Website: home-depot
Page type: customer-info-address
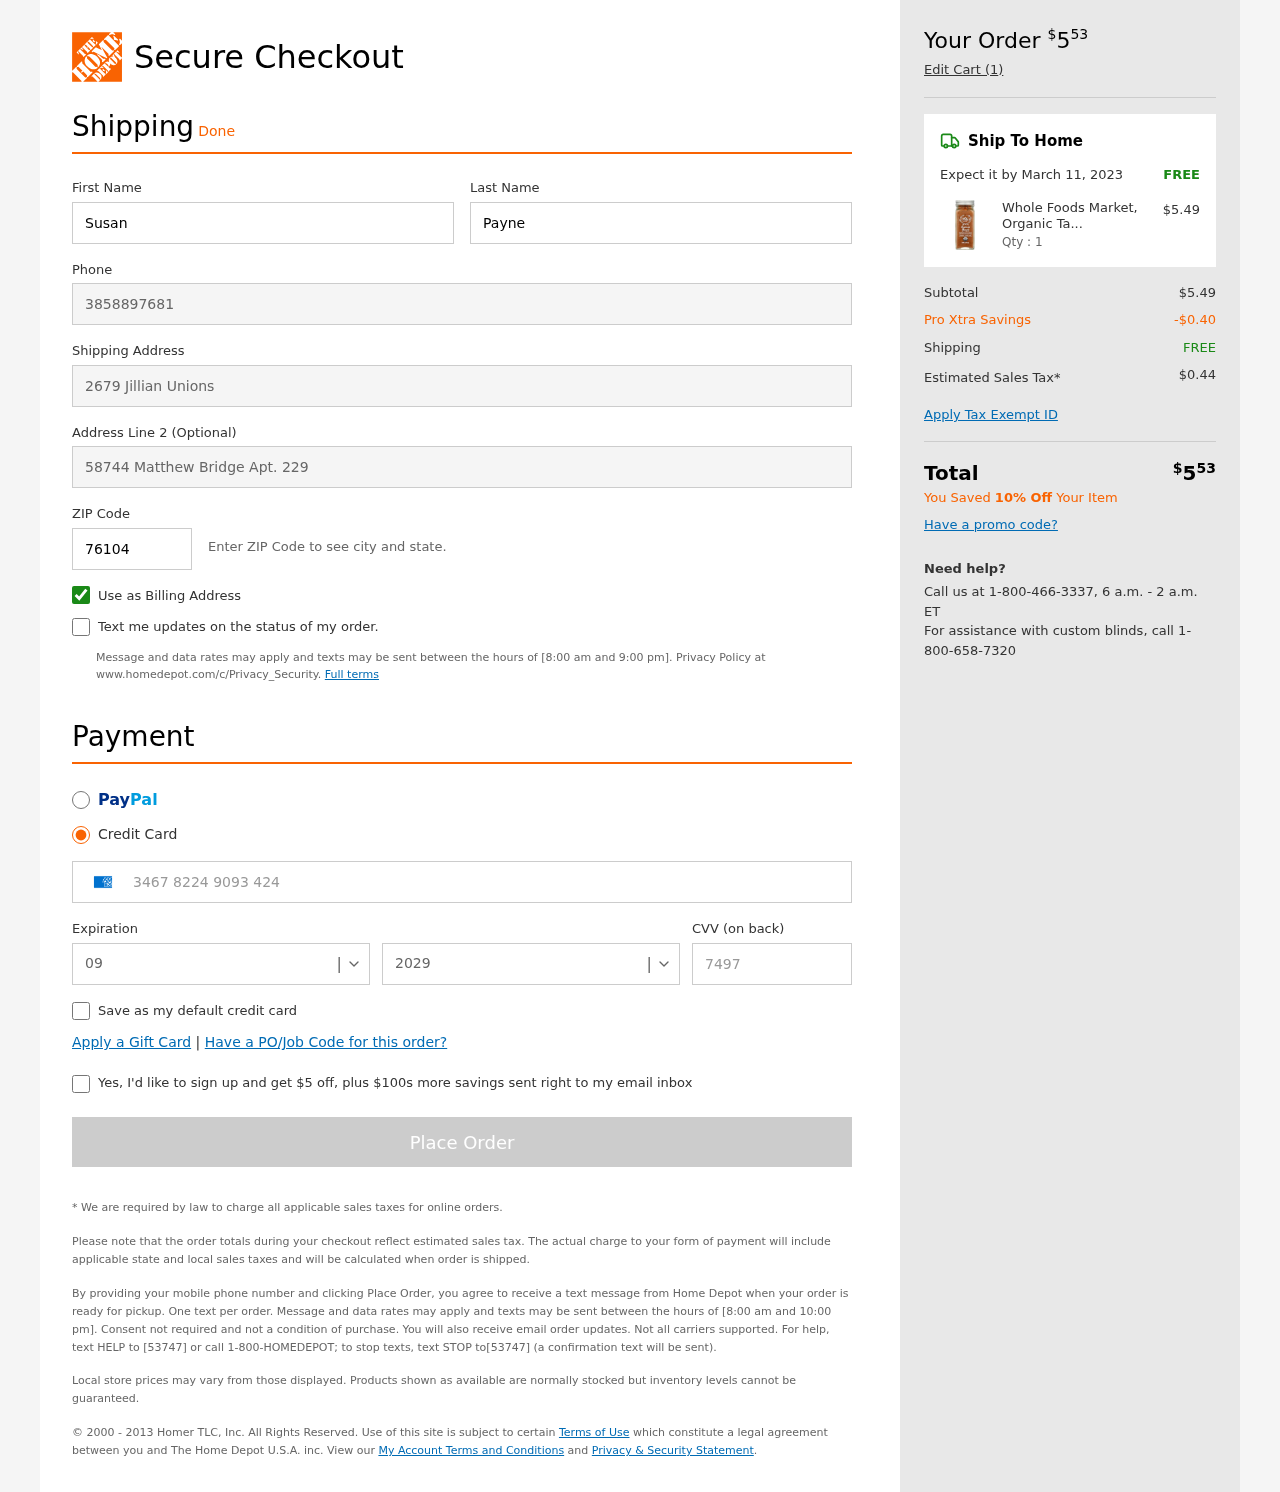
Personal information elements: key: PII_CARD_CVV
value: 7497
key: PII_CARD_EXPIRY_MONTH
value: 09
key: PII_CARD_EXPIRY_YEAR
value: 29
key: PII_CARD_NUMBER
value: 3467 8224 9093 424
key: PII_FIRSTNAME
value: Susan
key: PII_LASTNAME
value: Payne
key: PII_PHONE
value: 3858897681
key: PII_POSTCODE
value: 76104
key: PII_STREET
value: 2679 Jillian Unions
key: PII_STREET2
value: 58744 Matthew Bridge Apt. 229
Product elements: key: PRODUCT1_NAME
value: Whole Foods Market, Organic Tandoori Masala Seasoning, 2.08 oz
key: PRODUCT1_PRICE
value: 5.49
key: PRODUCT1_QUANTITY
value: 1
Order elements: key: ORDER_TOTAL
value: $553
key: ORDER_NUM_ITEMS
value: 1
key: ORDER_DELIVERY_DATE
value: March 11, 2023
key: ORDER_SHIPPING_COST
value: FREE
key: ORDER_SUBTOTAL
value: $5.49
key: ORDER_DISCOUNT
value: -$0.40
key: ORDER_SHIPPING_COST2
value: FREE
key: ORDER_TAX
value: $0.44
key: ORDER_TOTAL2
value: $553
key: ORDER_SAVINGS_MESSAGE
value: You Saved 10% Off Your Item